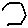
Label: hexagon